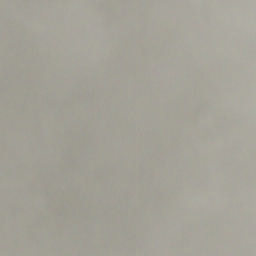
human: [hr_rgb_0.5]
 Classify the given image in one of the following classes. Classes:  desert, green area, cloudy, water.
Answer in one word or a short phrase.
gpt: cloudy